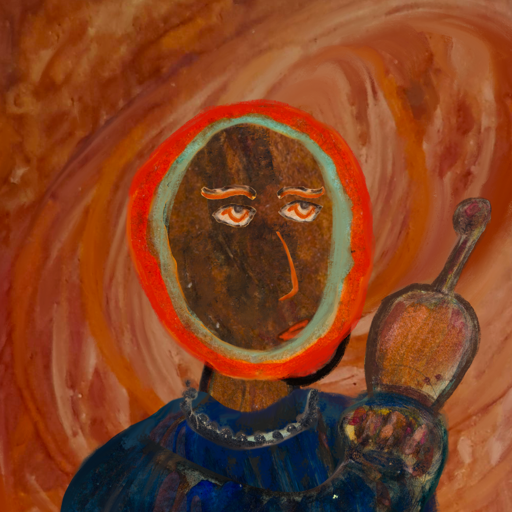
Background: Pious_Lady, Head And Neck Side: Mosgoul, Face Side: Experience, Bust: Pipe, Hair Side: Sisters, Head Accessory: Blank, Second Necklace: Blank, Necklace: Childish, Baby: Blank